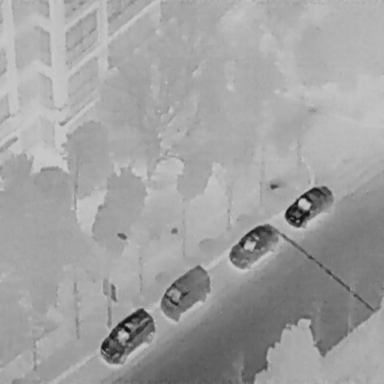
There are four Cars in the infrared image.